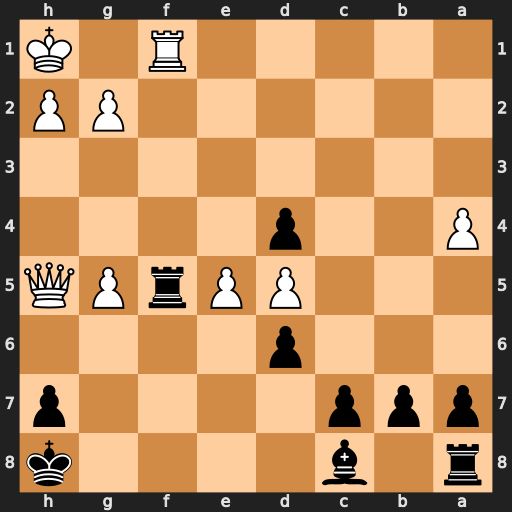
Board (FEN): r1b4k/ppp4p/3p4/3PPrPQ/P2p4/8/6PP/5R1K
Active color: b
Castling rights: -
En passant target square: -
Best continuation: Rxf1#